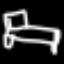
Label: bed